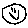
Label: smiley face